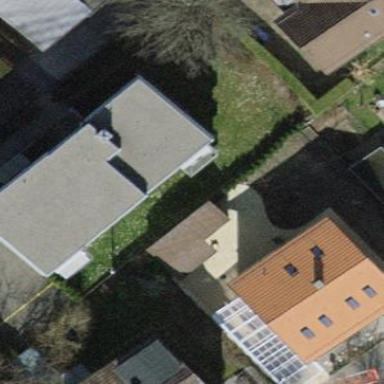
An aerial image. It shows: Tile-roofed apartment building.